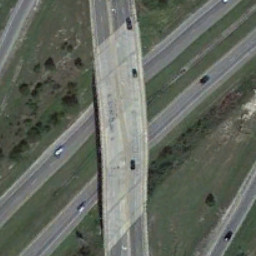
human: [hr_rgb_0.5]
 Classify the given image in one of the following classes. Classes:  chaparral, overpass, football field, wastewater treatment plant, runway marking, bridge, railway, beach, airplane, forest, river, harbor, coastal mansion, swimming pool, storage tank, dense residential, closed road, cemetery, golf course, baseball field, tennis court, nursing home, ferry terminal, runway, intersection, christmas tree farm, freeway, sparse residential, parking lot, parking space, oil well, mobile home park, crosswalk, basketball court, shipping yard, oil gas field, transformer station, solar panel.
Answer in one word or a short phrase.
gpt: overpass